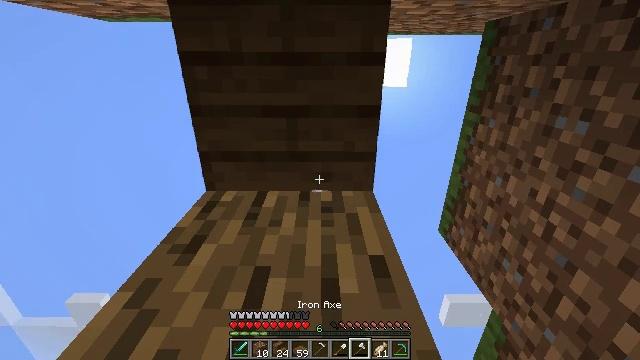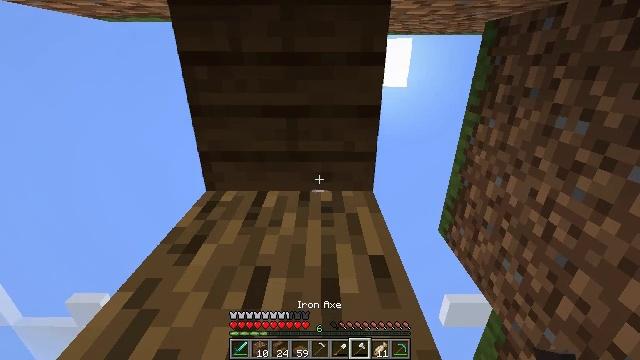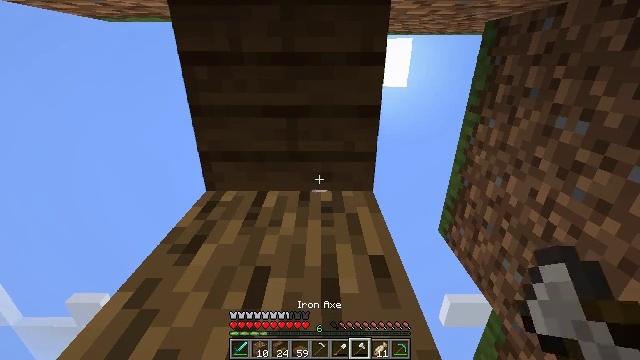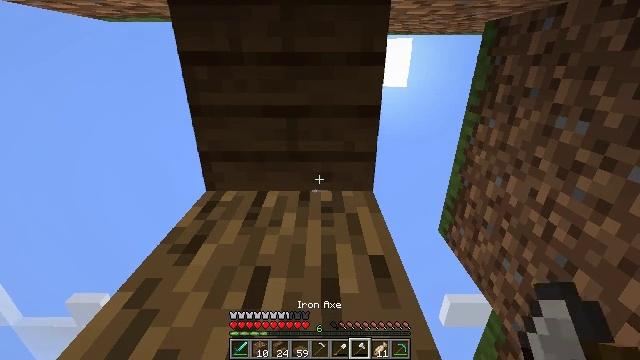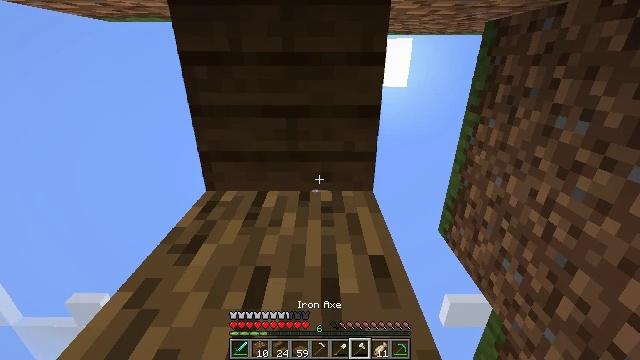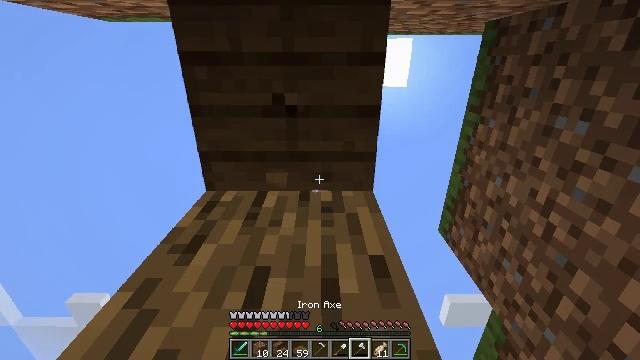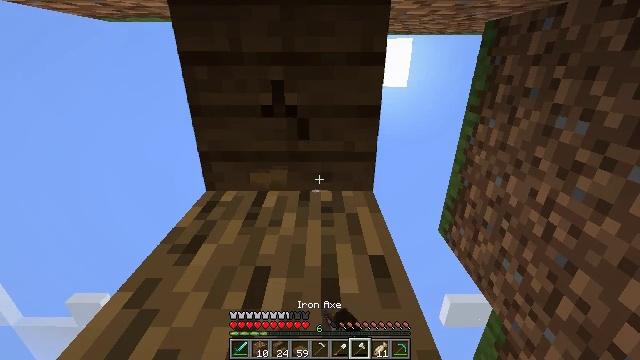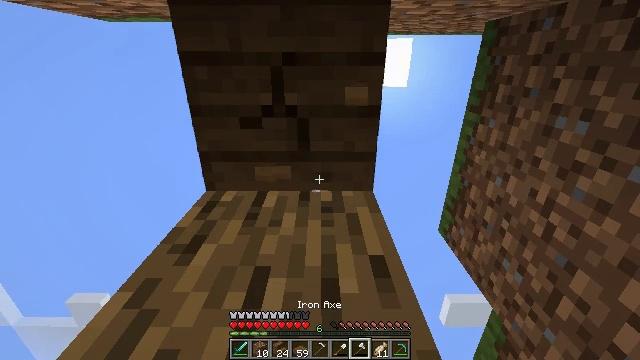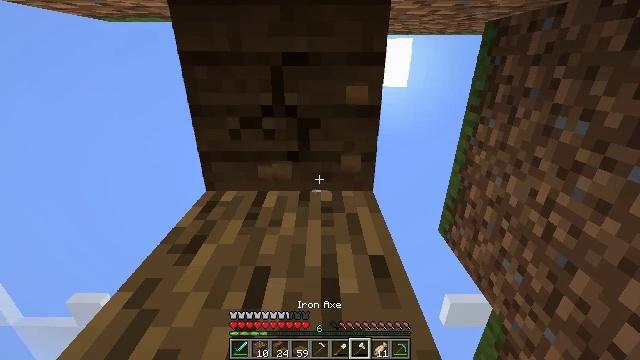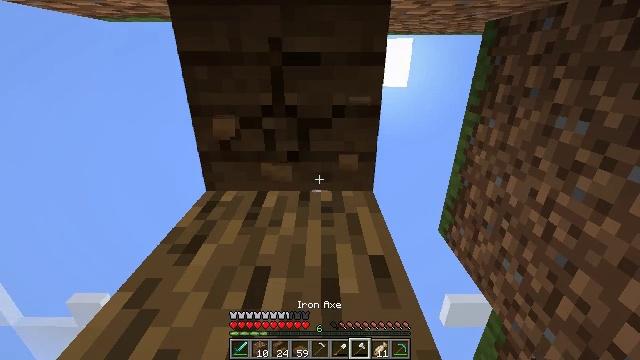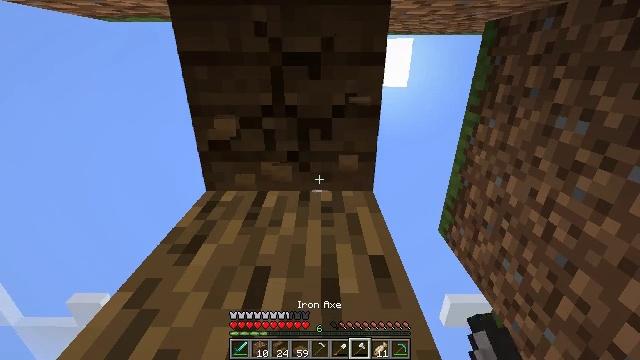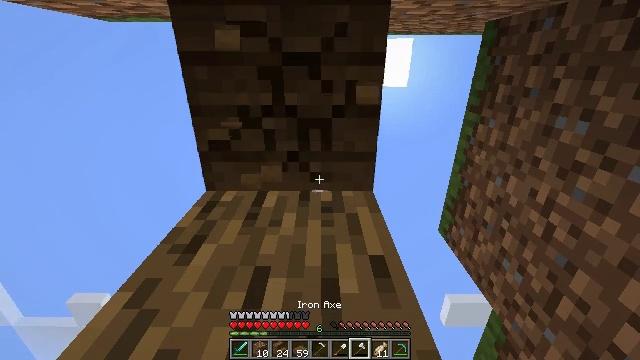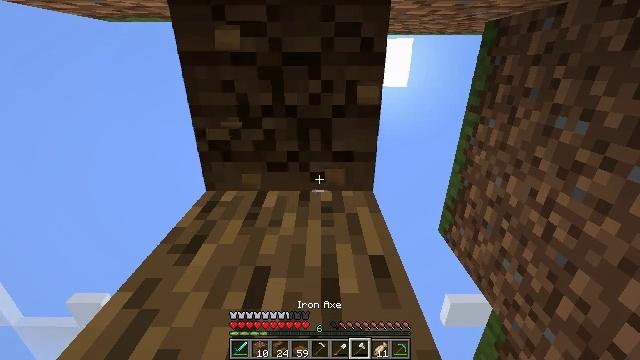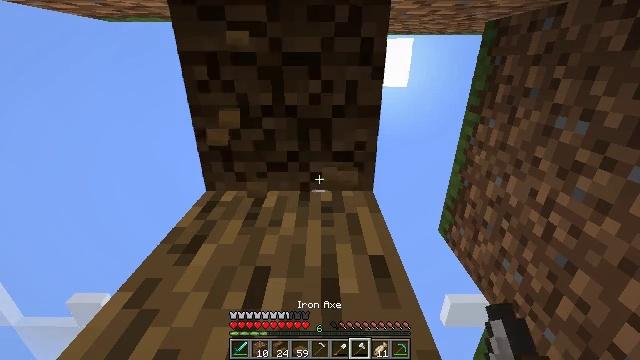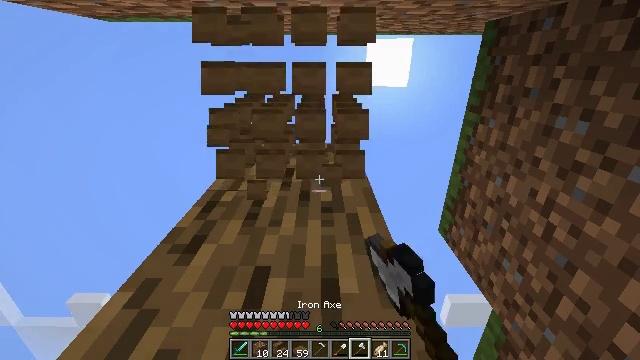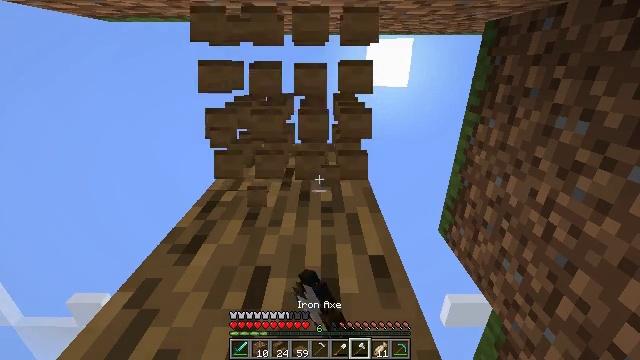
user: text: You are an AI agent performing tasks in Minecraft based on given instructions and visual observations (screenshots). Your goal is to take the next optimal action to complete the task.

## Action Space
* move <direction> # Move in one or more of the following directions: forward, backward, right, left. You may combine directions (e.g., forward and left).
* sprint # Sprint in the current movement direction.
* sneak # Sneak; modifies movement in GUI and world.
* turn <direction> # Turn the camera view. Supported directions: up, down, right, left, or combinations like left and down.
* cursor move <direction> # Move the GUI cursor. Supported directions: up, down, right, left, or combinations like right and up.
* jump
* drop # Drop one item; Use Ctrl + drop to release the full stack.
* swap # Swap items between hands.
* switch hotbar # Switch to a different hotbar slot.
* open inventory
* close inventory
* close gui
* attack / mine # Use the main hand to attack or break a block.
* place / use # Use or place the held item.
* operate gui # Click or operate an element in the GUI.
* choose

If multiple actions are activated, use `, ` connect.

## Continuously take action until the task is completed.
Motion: motion action
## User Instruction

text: Attack the spruce stairs to remove them.
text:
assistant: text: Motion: no_op
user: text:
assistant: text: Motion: no_op
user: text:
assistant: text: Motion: no_op
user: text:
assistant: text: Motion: no_op
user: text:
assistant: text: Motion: attack / mine
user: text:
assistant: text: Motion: attack / mine
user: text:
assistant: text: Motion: attack / mine
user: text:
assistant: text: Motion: attack / mine
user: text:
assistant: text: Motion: attack / mine
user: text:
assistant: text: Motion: attack / mine
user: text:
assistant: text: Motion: attack / mine
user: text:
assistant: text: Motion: attack / mine
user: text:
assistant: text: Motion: attack / mine
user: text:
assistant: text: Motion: attack / mine
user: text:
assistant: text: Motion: attack / mine
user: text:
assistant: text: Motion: attack / mine
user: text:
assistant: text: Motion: attack / mine
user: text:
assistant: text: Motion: attack / mine
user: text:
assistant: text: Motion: no_op